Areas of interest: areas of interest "Central China Normal University Library"
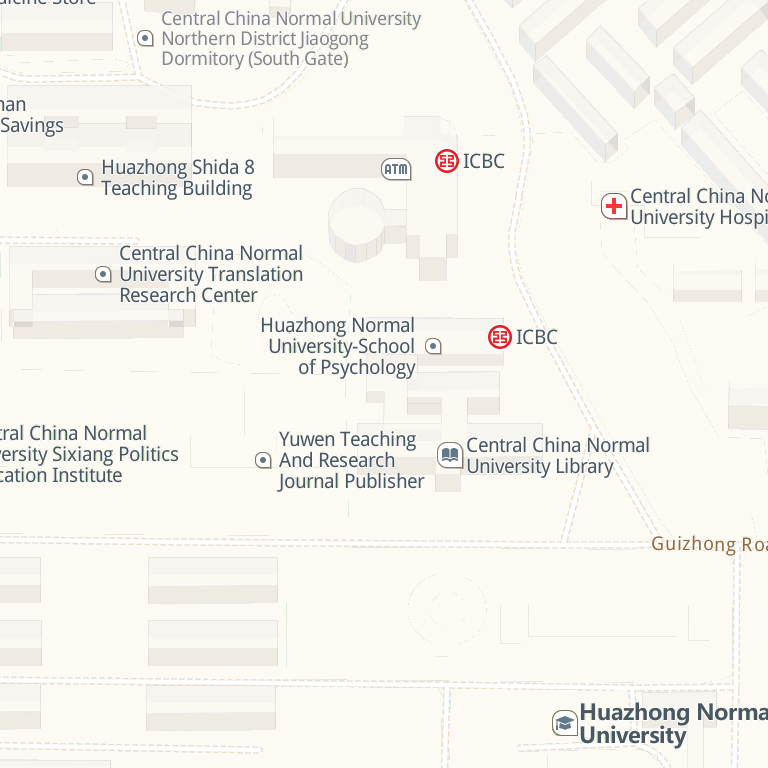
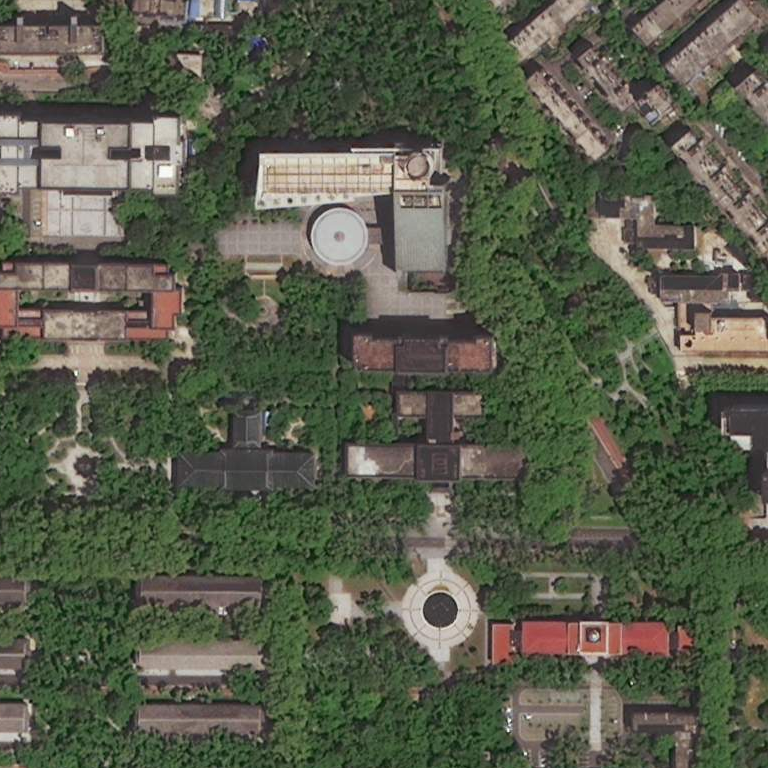